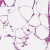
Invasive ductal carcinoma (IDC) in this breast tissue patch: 0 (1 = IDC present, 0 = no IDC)